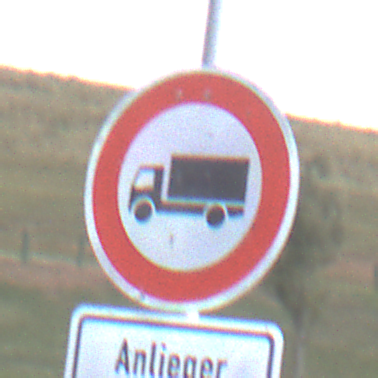
Verkehrszeichen: VerbotFuerKraftfahrzeugeUeberDreiKommaFuenfTonnen
Zusatzzeichen unten: PersonengruppenFrei2
Umgebung: Outdoor, RoadRail
Tageszeit: SunriseSunset
Wetter: PartlyCloudy
Licht: Natural
Jahreszeit: NotSpecified
Kontrast: LowContrast